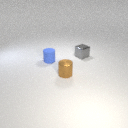
small blue rubber cylinder to the left of small brown metal cylinder